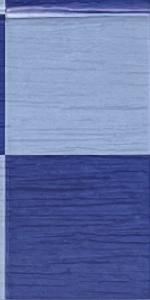
Label: Empty